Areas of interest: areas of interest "Industrial"
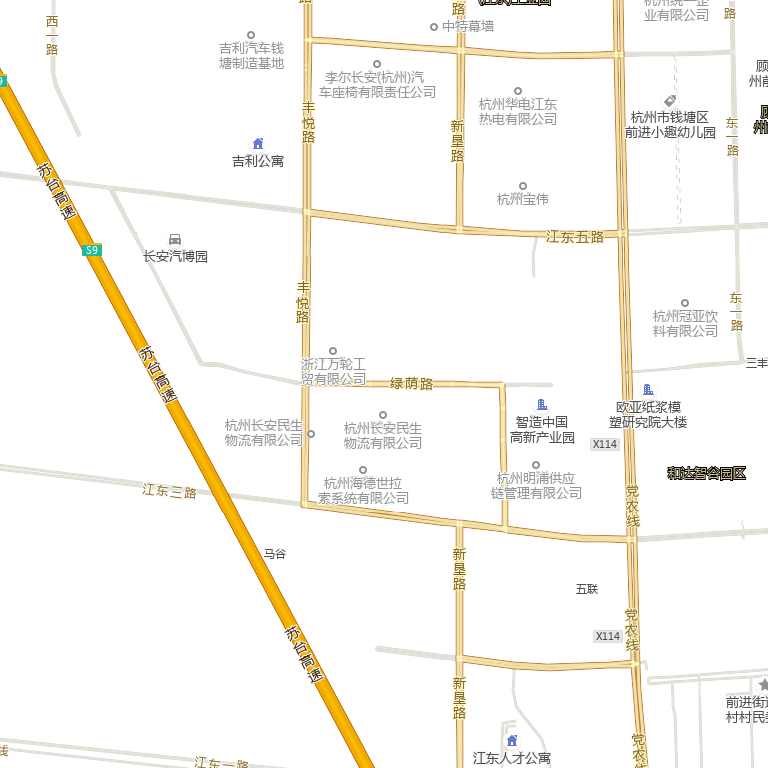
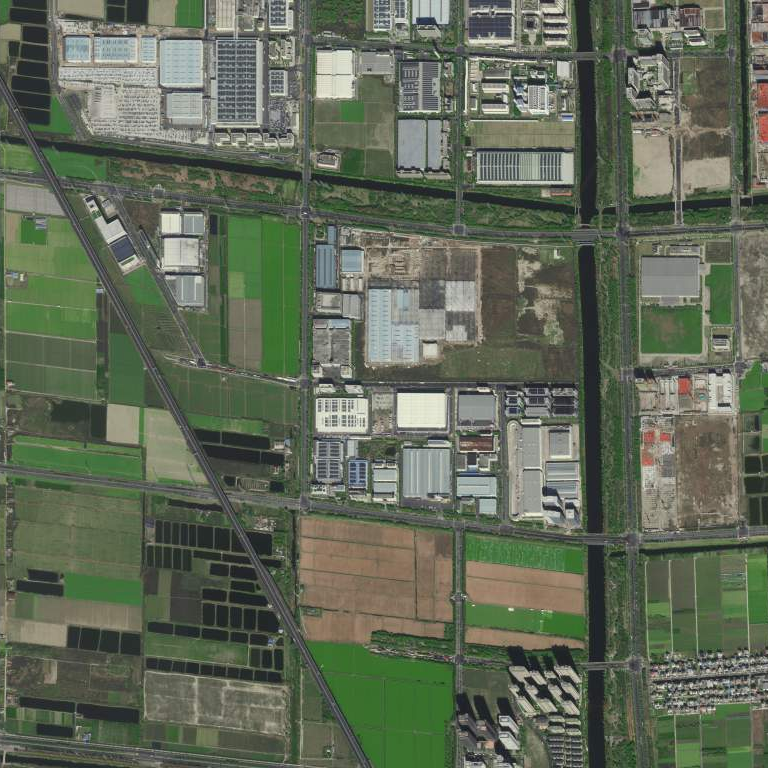